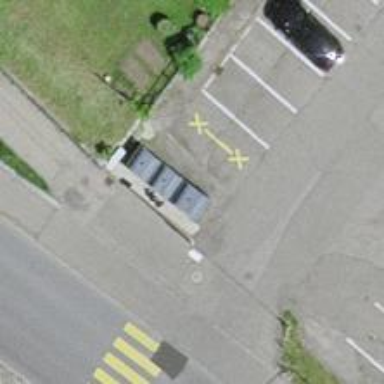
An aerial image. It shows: Recycling container in the area designated for recycling.